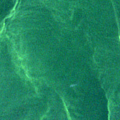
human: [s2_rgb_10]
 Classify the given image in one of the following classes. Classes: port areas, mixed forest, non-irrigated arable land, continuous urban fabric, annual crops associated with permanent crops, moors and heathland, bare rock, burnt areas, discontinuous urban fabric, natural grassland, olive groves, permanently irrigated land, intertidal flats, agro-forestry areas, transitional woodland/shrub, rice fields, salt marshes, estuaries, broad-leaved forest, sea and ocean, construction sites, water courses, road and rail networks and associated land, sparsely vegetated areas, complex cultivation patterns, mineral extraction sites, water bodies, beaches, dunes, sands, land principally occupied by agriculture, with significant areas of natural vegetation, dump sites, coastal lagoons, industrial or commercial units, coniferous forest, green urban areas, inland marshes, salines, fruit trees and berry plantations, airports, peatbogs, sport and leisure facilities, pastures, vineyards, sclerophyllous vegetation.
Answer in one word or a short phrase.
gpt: sea and ocean